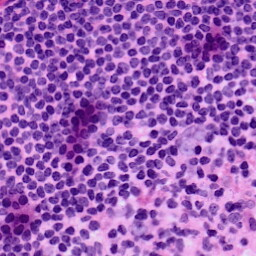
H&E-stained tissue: LymphNode